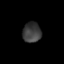
Tissue: lung
Cell type: Epithelial cells
Senescence score: 0.6106
Nuclear area (px): 365
Mean DAPI intensity: 59.86